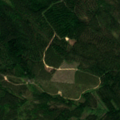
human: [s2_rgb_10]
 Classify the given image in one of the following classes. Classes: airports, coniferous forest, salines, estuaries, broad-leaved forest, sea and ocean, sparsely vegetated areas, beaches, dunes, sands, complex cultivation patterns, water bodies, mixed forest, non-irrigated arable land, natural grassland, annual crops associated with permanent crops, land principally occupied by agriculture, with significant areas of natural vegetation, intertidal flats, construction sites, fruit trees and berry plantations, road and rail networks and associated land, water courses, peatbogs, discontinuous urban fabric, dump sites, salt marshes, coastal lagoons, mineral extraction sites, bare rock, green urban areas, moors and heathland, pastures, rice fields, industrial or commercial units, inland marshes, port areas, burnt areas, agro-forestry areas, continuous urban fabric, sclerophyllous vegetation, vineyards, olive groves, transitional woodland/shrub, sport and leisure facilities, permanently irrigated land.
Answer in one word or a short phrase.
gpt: coniferous forest, mixed forest